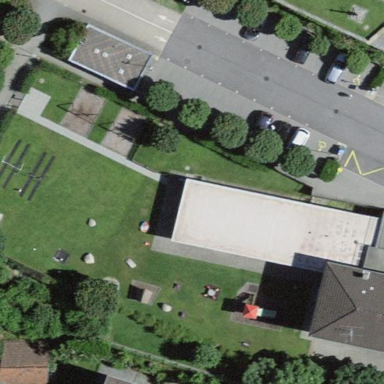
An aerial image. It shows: Public building.